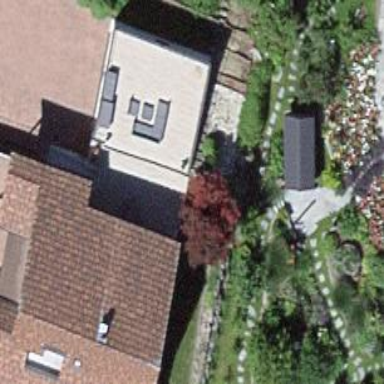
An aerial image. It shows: Simple and straightforward house.